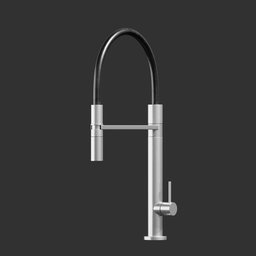
Label: appliances